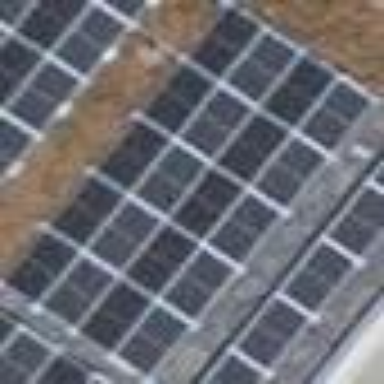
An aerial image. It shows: Solar power generator.